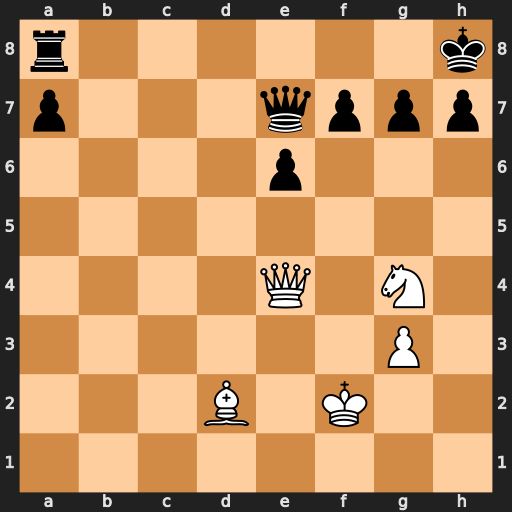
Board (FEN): r6k/p3qppp/4p3/8/4Q1N1/6P1/3B1K2/8
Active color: w
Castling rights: -
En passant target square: -
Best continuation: Qxa8+ Qd8 Qxd8#